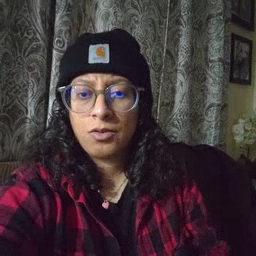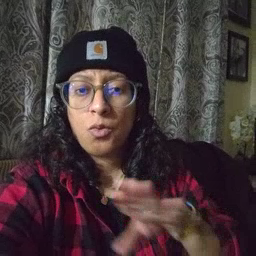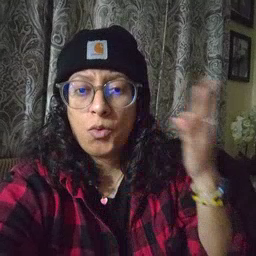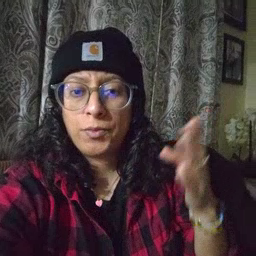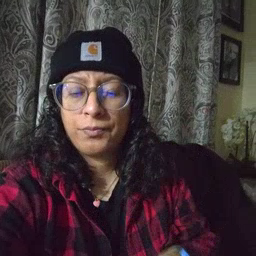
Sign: open